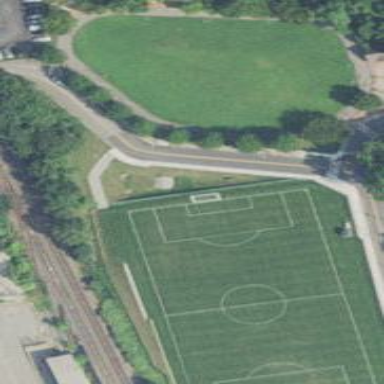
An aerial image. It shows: Soccer pitch for leisureland activities.